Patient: sex M, age 69
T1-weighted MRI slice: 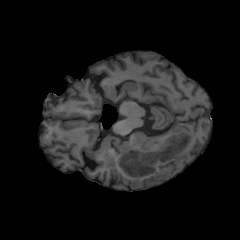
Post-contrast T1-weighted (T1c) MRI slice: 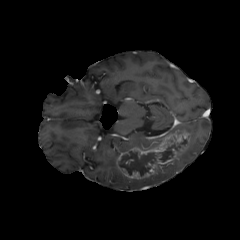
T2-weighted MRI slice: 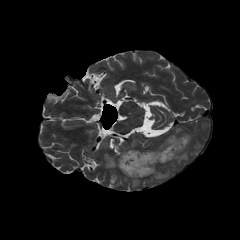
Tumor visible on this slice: yes
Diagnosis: Glioblastoma, IDH-wildtype
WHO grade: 4